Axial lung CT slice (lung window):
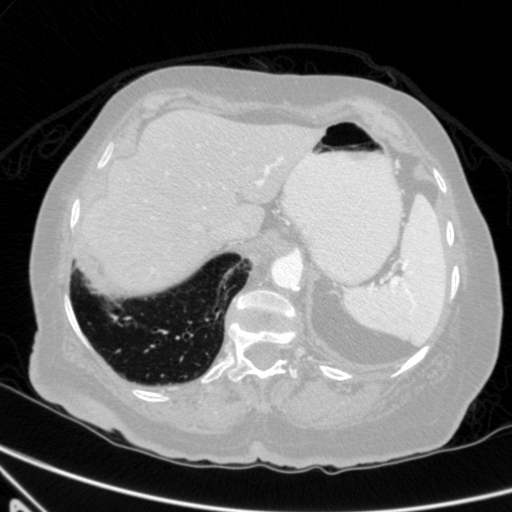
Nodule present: no